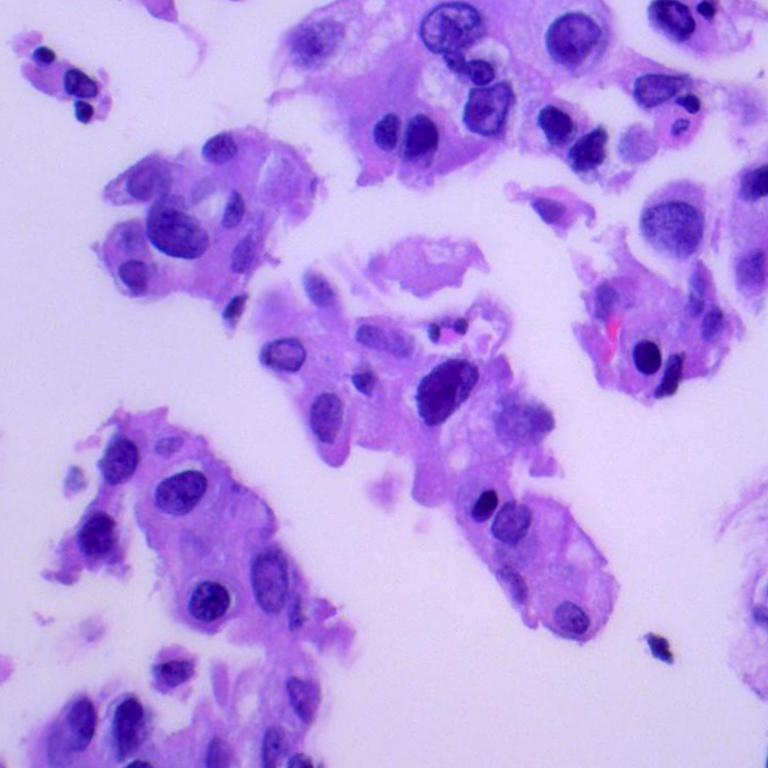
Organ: lung
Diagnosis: adenocarcinomas